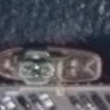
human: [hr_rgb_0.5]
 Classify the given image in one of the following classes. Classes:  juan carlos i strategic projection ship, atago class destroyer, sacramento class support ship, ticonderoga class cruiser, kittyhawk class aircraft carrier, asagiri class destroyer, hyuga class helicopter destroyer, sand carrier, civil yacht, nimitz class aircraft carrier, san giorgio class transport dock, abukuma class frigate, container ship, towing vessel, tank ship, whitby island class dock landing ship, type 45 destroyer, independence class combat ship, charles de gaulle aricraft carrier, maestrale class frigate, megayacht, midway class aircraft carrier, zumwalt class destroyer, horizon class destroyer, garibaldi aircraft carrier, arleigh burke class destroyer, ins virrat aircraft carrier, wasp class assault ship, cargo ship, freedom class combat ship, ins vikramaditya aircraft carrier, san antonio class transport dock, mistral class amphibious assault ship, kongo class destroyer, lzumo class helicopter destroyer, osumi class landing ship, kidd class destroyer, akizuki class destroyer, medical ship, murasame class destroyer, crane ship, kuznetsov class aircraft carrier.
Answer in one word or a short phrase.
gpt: Towing vessel